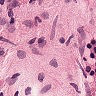
Metastatic tissue present: no